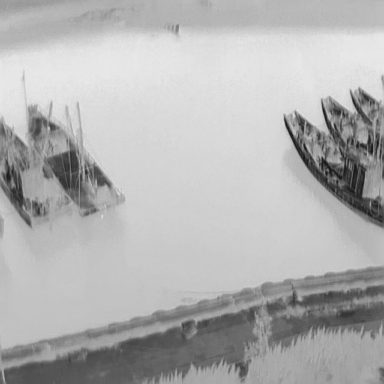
There are five bulk_carriers in the infrared image.